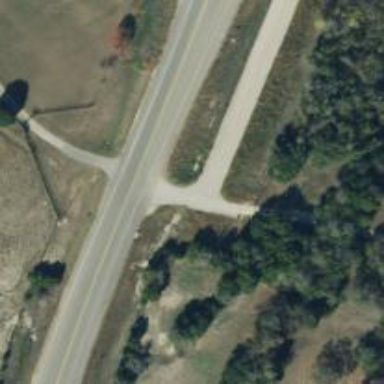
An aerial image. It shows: Unclassified road with asphalt surface.